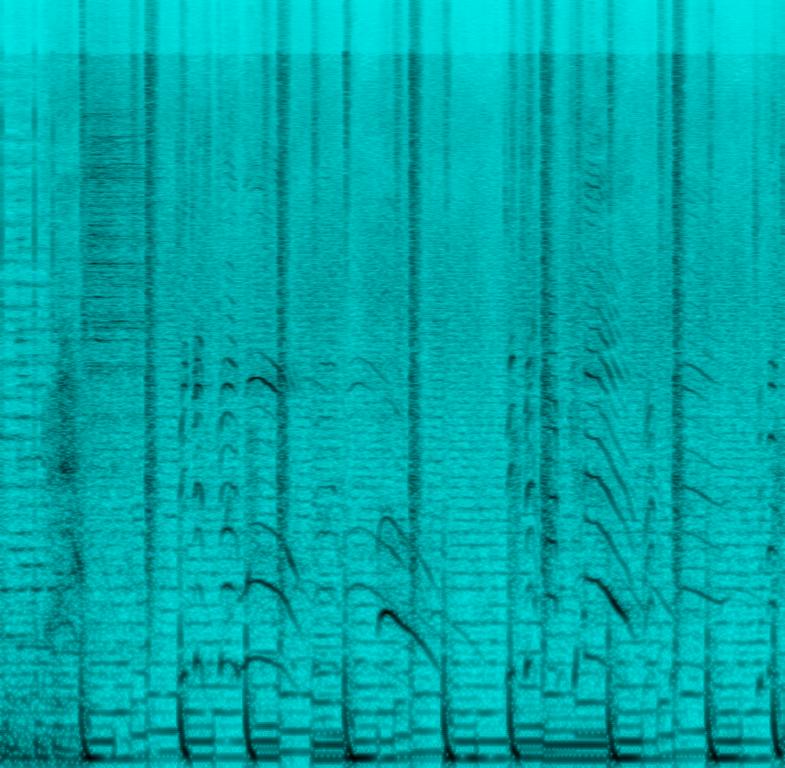
A male singer introduces the DJ lineup with an enthusiastic song. The tempo is medium with a groovy bass line, steady drumming rhythm, keyboard harmony and other percussion hits. The song is enthusiastic and energetic. The audio quality is very poor.